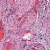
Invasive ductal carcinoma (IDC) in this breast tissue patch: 1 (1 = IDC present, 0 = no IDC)